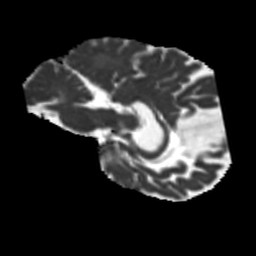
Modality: MD
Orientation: sagittal
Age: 57
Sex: male
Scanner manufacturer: siemens
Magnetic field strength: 3 T
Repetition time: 5.25 s
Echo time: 0.08 s